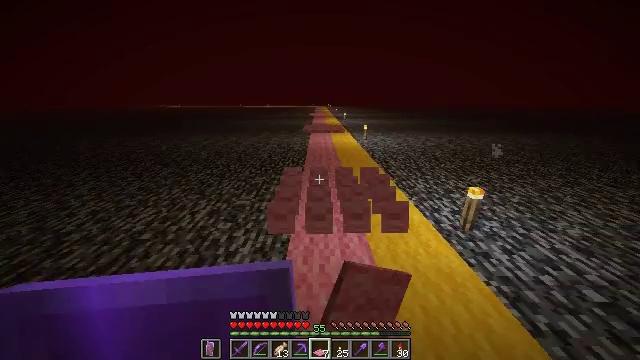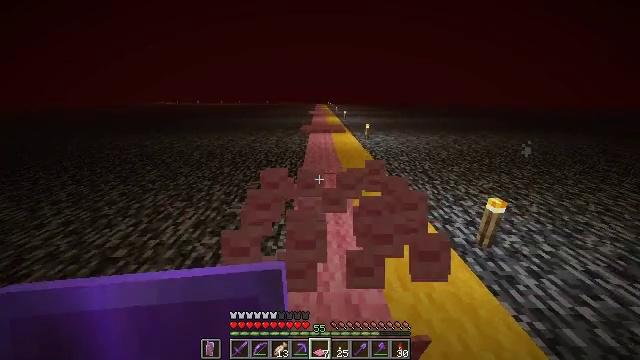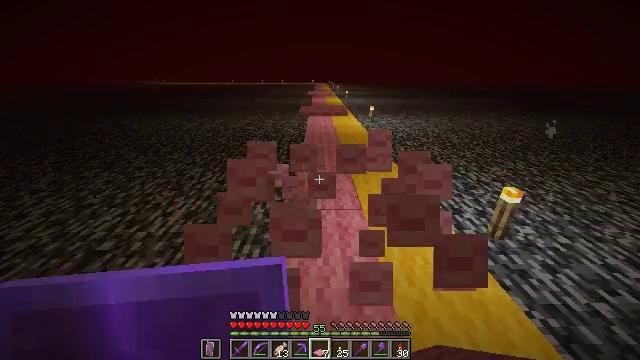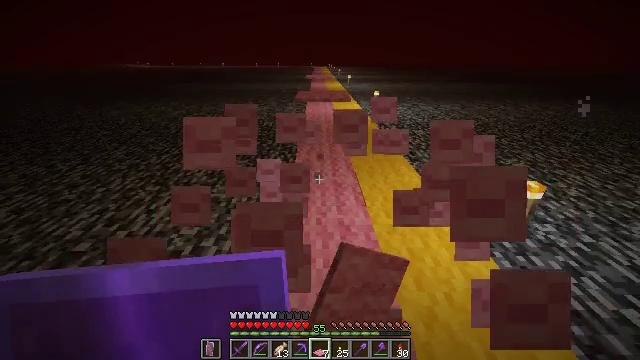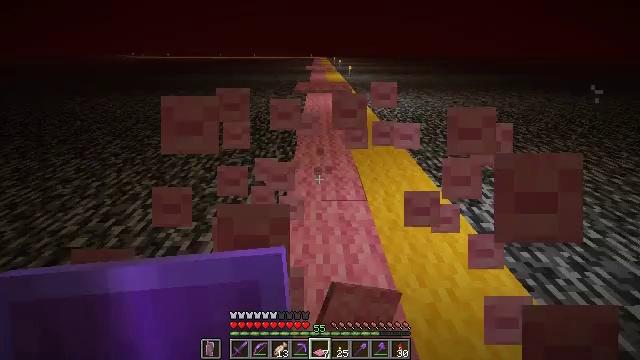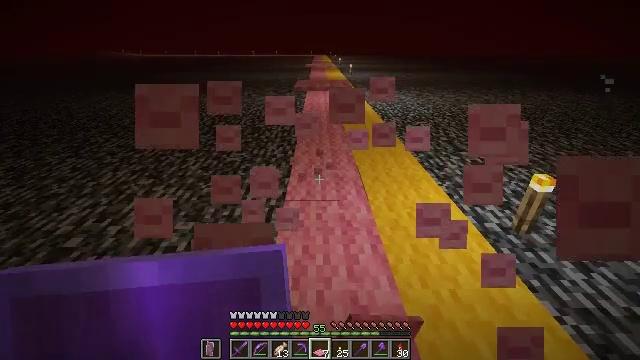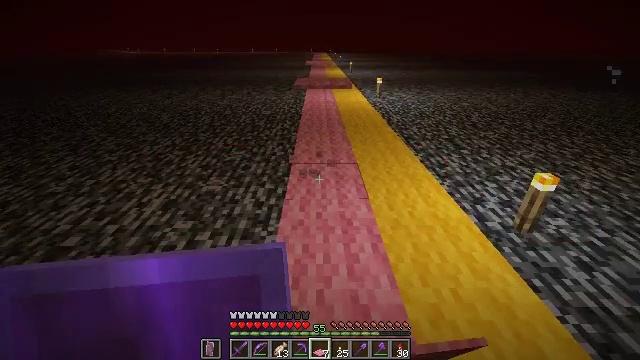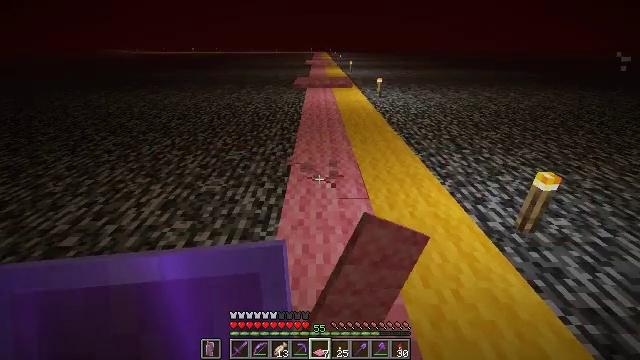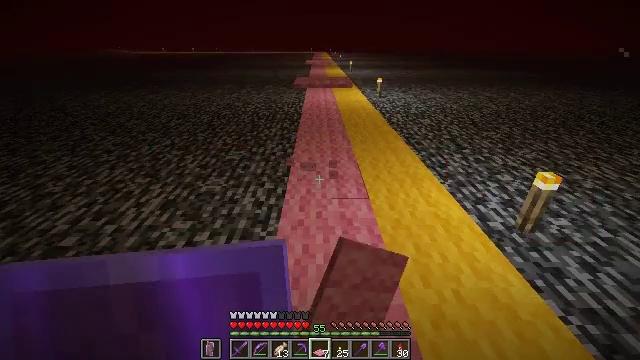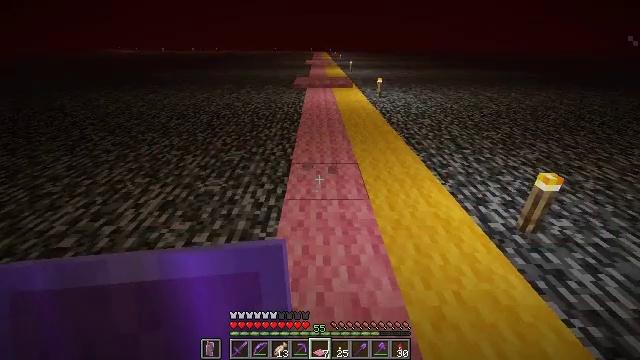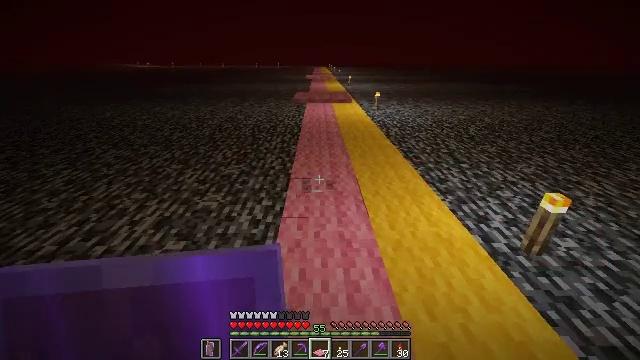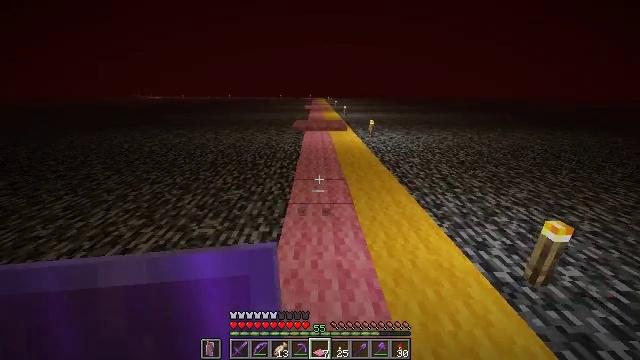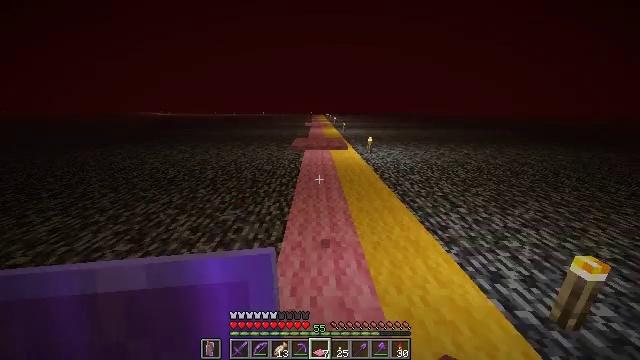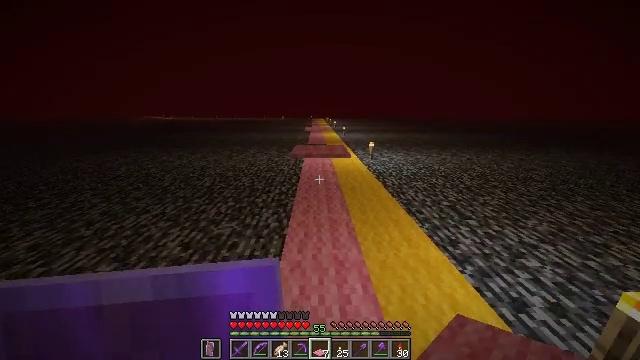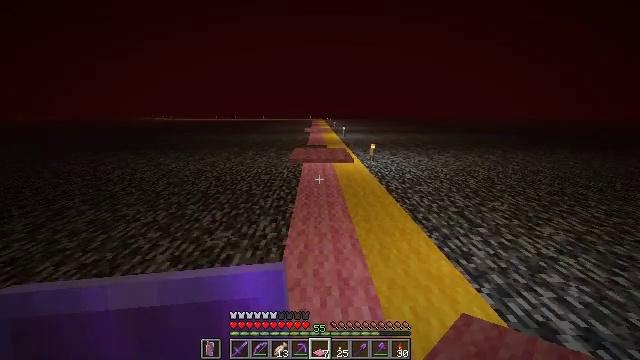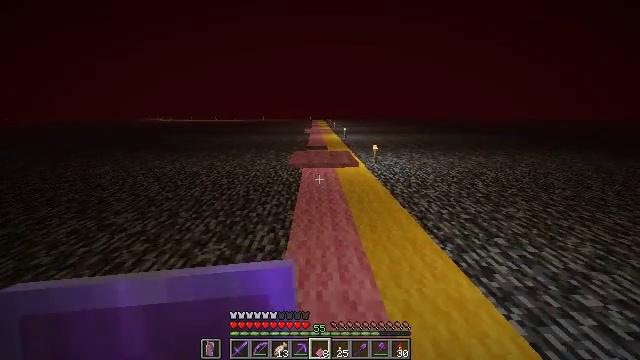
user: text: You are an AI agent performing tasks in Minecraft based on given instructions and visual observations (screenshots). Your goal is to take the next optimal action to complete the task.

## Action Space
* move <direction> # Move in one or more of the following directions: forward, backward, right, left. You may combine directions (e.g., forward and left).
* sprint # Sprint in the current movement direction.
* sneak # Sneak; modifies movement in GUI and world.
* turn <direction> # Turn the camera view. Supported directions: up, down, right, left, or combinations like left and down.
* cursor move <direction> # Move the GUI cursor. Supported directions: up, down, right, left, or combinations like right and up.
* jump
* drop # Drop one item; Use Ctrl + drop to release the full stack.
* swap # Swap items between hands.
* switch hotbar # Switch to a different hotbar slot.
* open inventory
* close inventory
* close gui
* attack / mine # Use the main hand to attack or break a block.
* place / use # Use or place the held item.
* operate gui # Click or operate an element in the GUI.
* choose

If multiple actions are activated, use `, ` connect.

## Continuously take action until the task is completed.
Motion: motion action
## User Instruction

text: mine block pink carpet
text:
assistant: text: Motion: attack / mine
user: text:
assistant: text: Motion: turn down, attack / mine
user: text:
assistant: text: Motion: turn down, attack / mine
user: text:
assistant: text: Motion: turn down, attack / mine
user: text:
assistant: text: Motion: attack / mine
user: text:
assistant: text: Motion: attack / mine
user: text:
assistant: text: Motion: attack / mine
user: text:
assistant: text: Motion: no_op
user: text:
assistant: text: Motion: move forward, sprint
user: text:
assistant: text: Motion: move forward, sprint, turn up
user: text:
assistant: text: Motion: move forward, sprint, turn up
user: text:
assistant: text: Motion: move forward, sprint, turn up
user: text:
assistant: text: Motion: move forward, sprint
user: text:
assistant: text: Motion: move forward, sprint
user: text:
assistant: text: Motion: move forward, sprint
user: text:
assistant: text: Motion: move forward, sprint
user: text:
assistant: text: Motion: move forward, sprint
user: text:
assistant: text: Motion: move forward, sprint
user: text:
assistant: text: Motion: move forward, sprint
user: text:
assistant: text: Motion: move forward, sprint
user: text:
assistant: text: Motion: move forward, sprint
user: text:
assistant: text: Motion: move forward, sprint
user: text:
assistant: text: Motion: move forward, sprint, turn down
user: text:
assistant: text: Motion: move forward, sprint, turn down, attack / mine
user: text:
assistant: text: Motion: move forward, turn down, attack / mine
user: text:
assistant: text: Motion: turn down, attack / mine
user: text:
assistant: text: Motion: turn down, attack / mine
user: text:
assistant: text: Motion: turn down, attack / mine
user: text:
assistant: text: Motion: attack / mine
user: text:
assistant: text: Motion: attack / mine